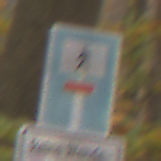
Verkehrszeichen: SackgasseFussgaengerDurchlaessig
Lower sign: HinweisGeaenderteVorfahrtVerkehrsfuehrungVerkehrsregelung3
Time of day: MorningAfternoon
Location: Outdoor (Nature)
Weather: Overcast
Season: Autumn
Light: Natural